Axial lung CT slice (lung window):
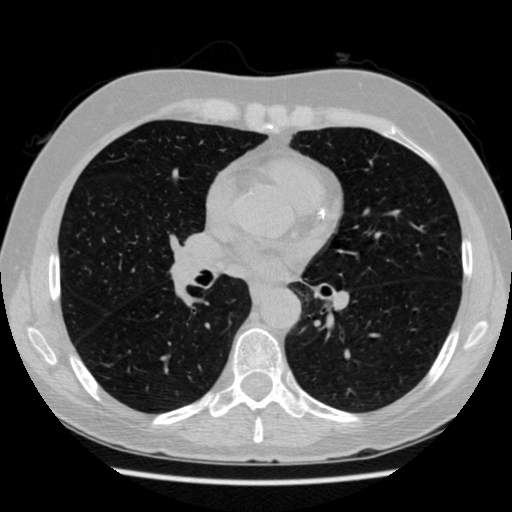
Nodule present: no